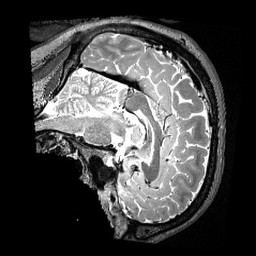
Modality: T2w
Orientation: sagittal
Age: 27
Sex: male
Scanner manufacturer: siemens
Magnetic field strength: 3 T
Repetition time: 3.2 s
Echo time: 0.479 s